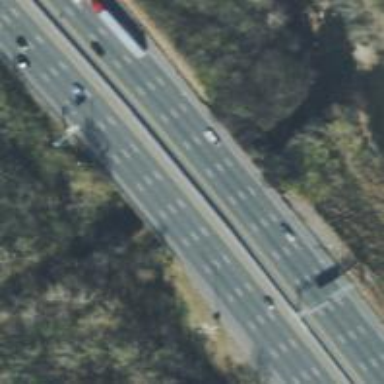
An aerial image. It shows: Bridge over motorway.